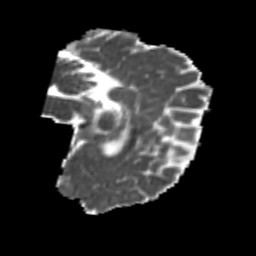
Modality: MD
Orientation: sagittal
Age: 24
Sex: male
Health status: healthy
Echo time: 0.074 s